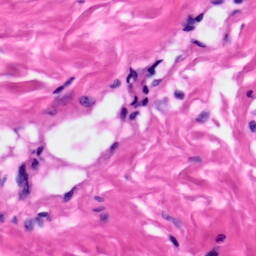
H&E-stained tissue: Skin